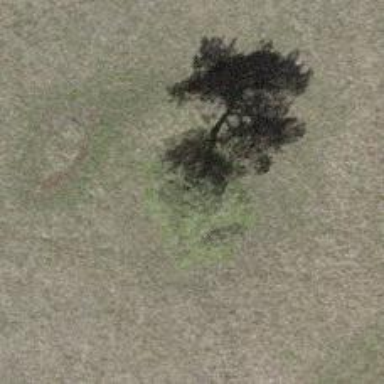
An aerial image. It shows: Needle-leaved tree acting as landmark.